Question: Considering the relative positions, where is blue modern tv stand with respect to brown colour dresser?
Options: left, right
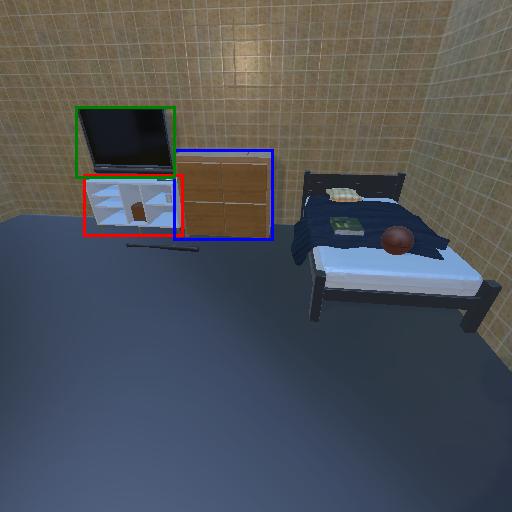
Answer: left